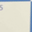
Piece: xx